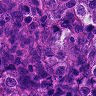
Metastatic tissue present: yes